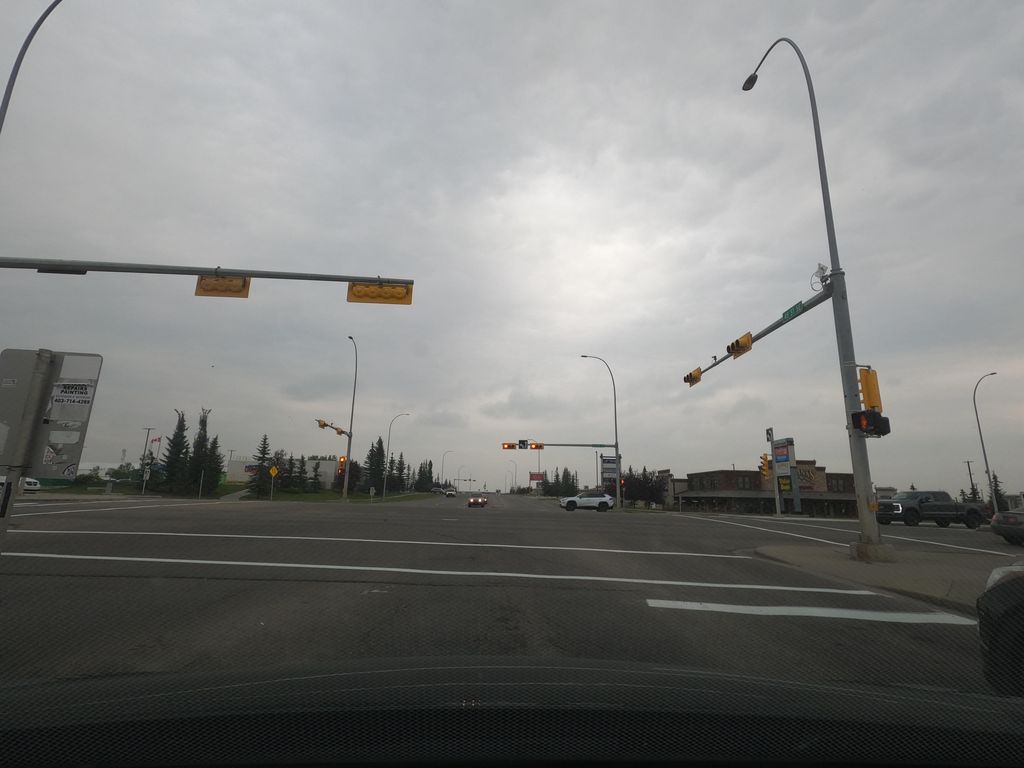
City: calgary